Question:
I am comparing two strings, and apparently they aren't equal but they are. I was wondering what are some issues that could cause this, maybe datatype, hidden stuff that I can't see, or what. Any input could be helpful. Thanks.
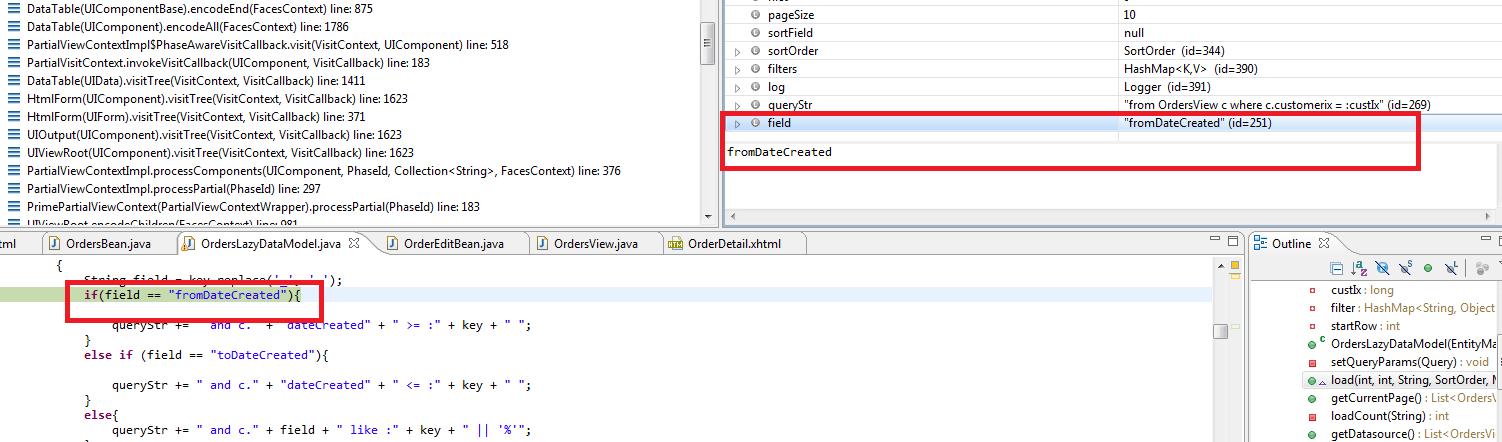
Answer: String/Object comparison should use 'equals()', not '==' (excepts the case of String literal comparison)
Example:
'''
if(string.equals(string2)){
}
'''
'==' checks for reference equality, 'equals()' checks for content equality. Read this <URL>.